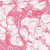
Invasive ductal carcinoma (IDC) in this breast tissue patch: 0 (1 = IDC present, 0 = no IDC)